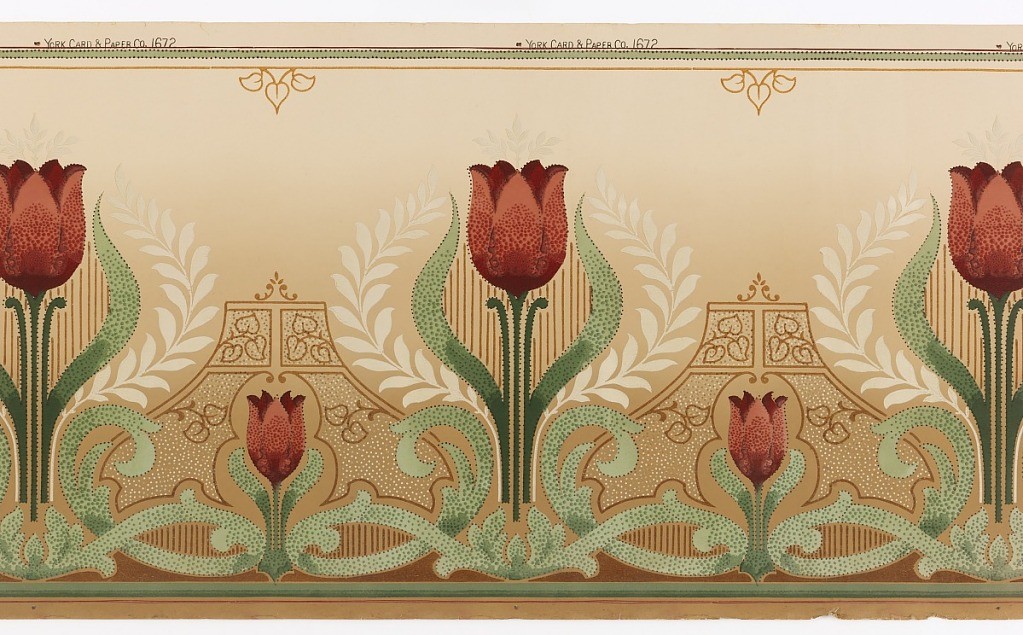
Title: Frieze
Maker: York Card & Paper Co., 1891
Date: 1905–1915
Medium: Machine-printed paper
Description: Mission style. Alternating large and small stylized red tulips. The large tulips are enveloped in cream laurels. The small tulips are enframed in a polka-dotted structure outlined in a dark brown glossy pigment. Bottom has scrolling vine and band of glossy brown pigment. Top is a band of green with beading and a brown glossy band with widely spaced three-leaf clusters. Lower half of background ornamented with dots and vertical stripes. Ground shades dark to light beige, bottom to top. Printed in selvedge: "York Card & Paper Co"; pattern number "1672".